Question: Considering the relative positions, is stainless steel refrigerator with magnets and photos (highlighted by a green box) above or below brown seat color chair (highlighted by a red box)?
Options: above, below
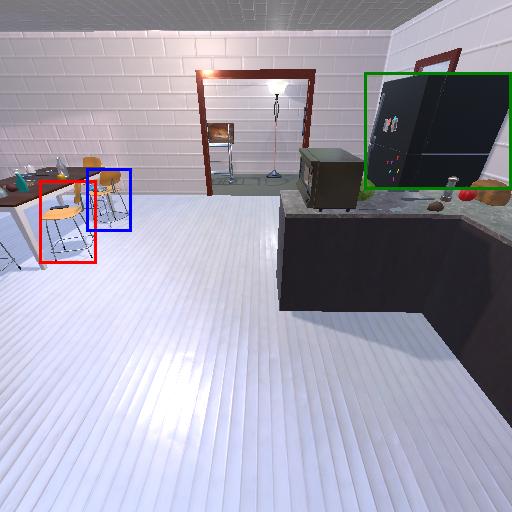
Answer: above